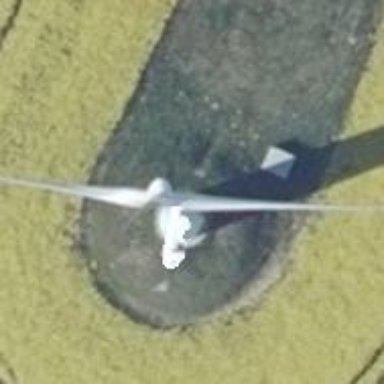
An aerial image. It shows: Wind generator powered by horizontal-axis wind turbine.